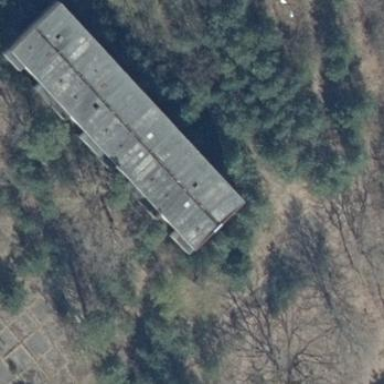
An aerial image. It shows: Ruins of building.